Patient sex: M
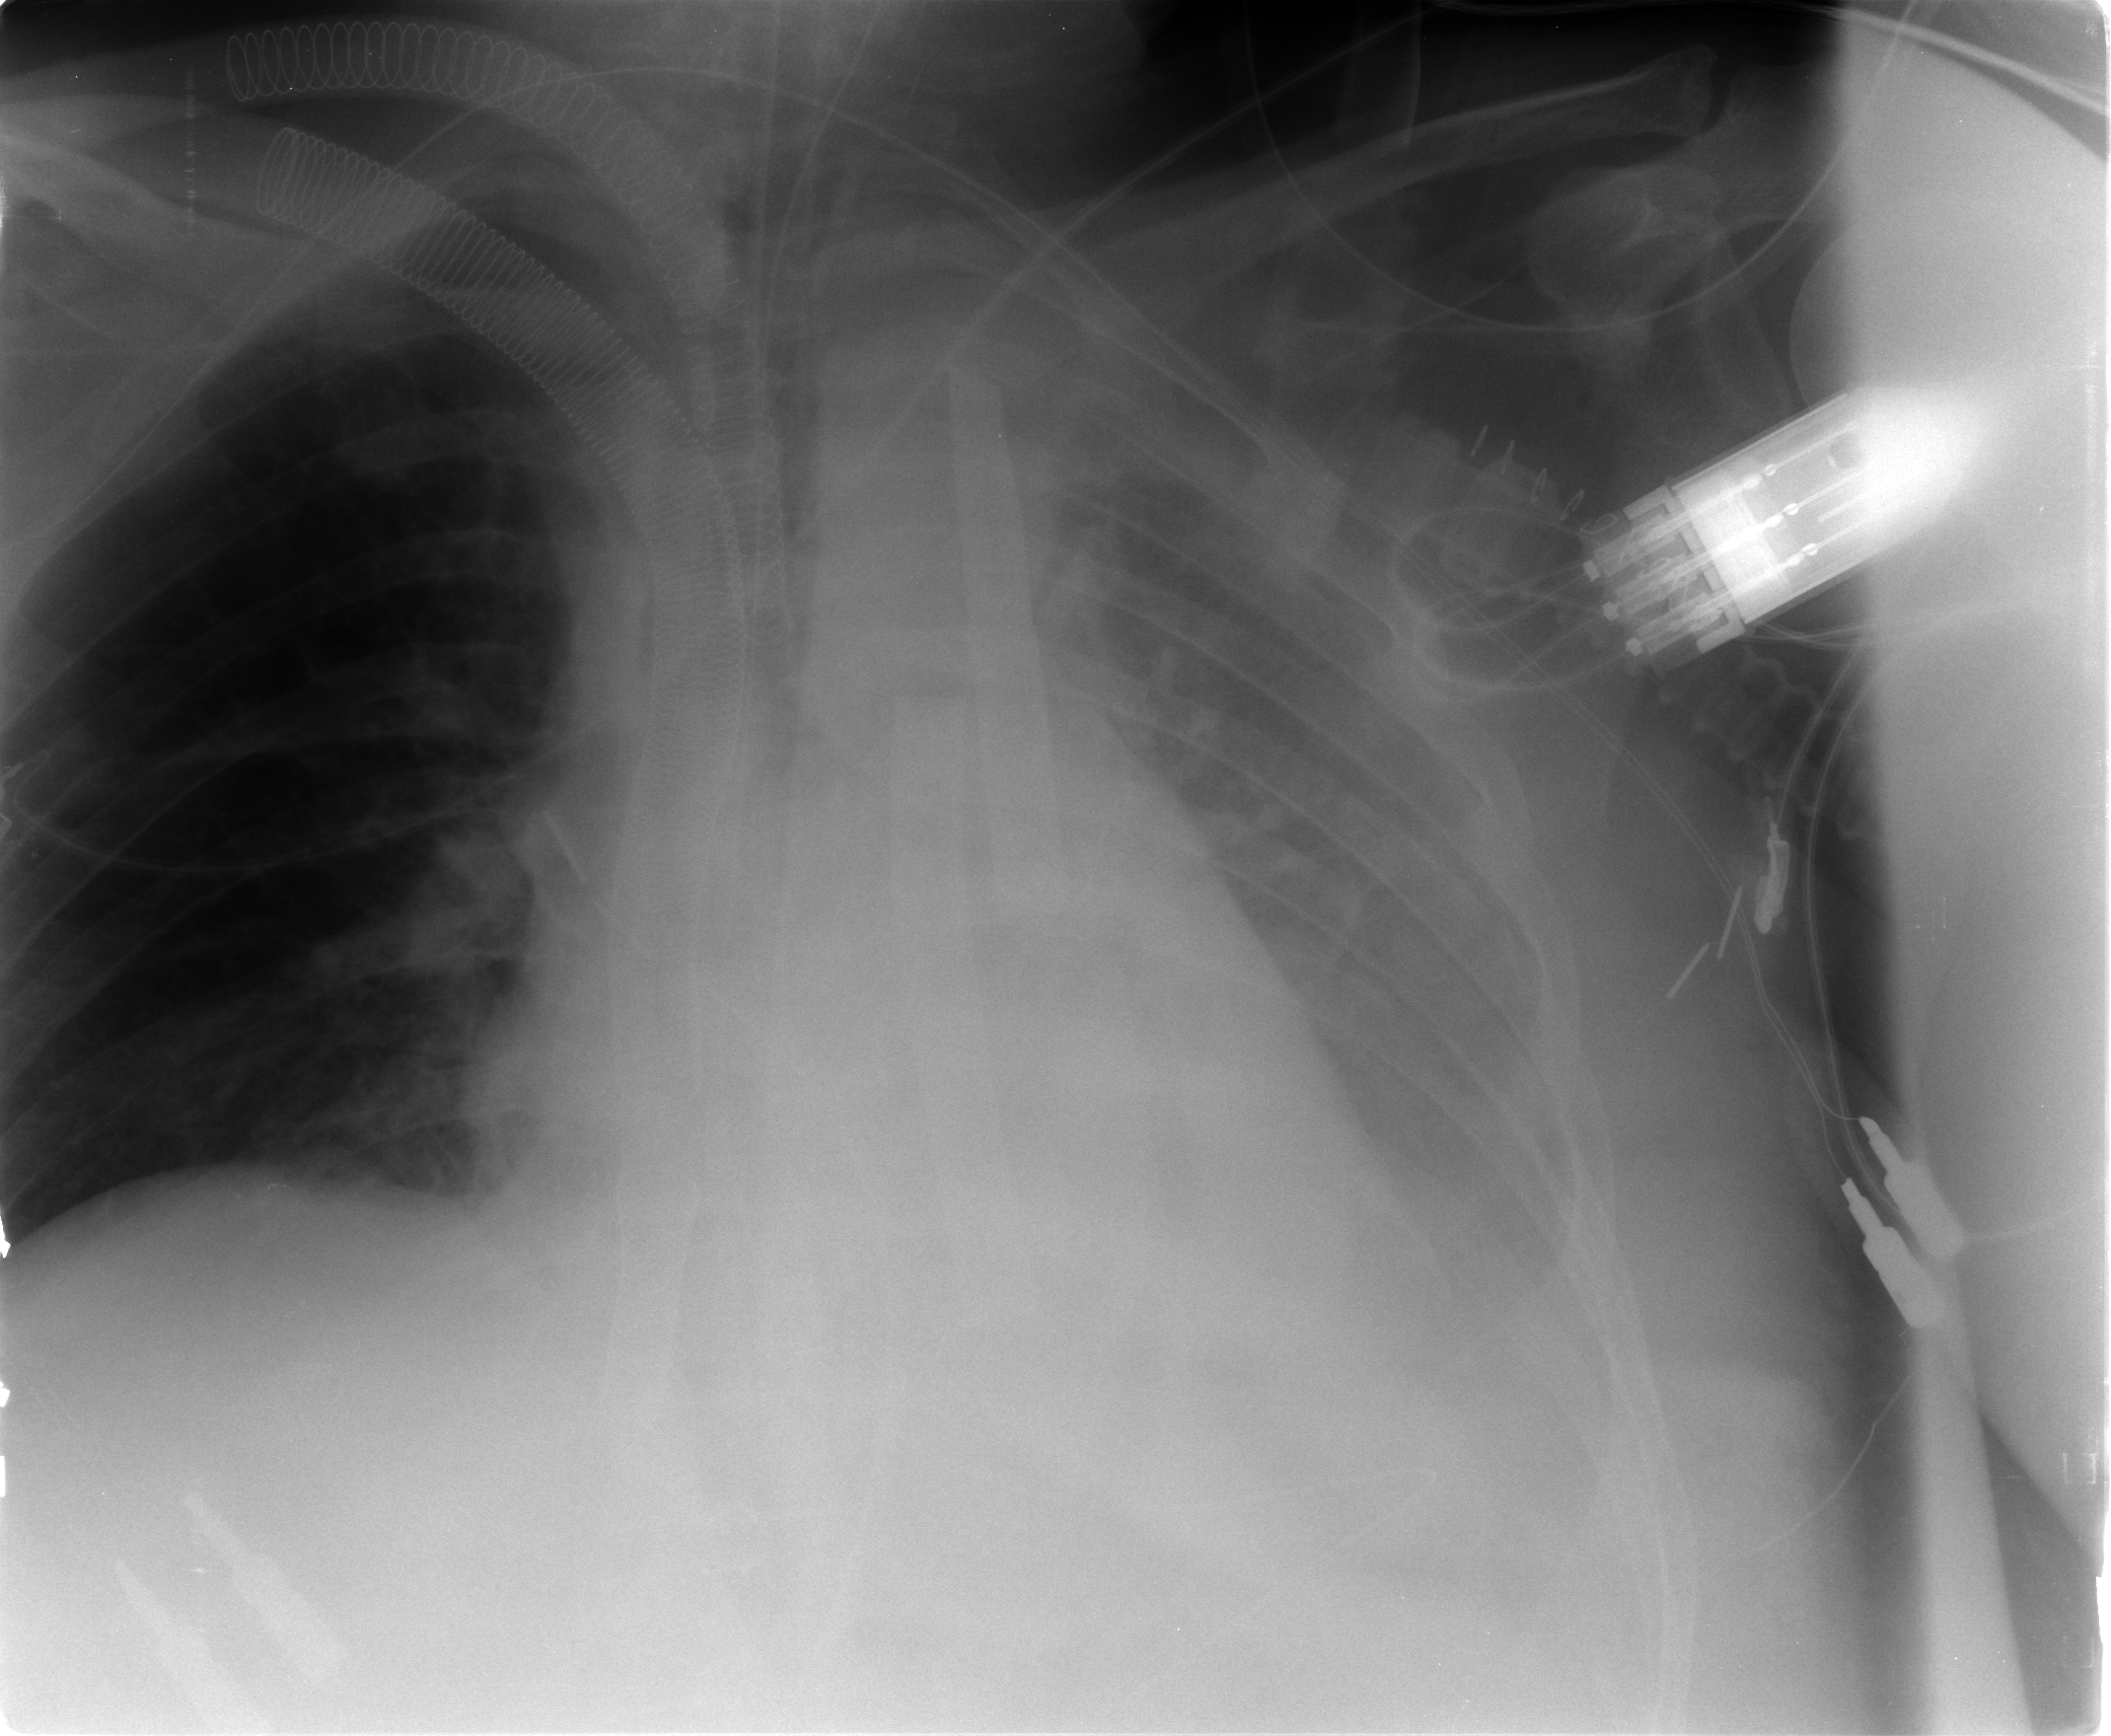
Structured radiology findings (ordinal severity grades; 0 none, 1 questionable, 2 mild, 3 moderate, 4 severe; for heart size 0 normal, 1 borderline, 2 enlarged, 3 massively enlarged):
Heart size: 1
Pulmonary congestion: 0
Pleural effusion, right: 0
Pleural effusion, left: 3
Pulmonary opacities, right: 0
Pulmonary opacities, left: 2
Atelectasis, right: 0
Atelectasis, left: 3